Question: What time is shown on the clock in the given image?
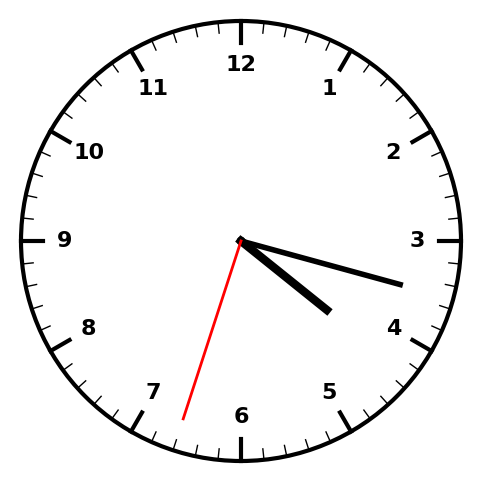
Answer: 04:17:33